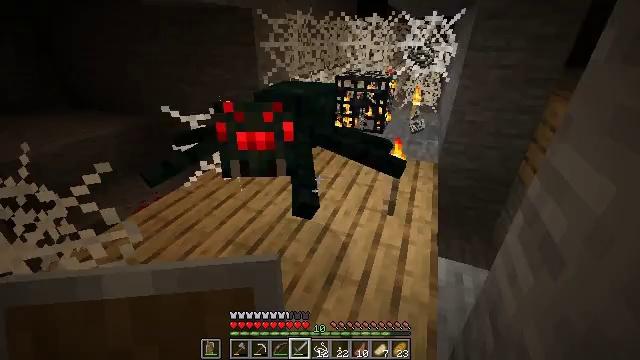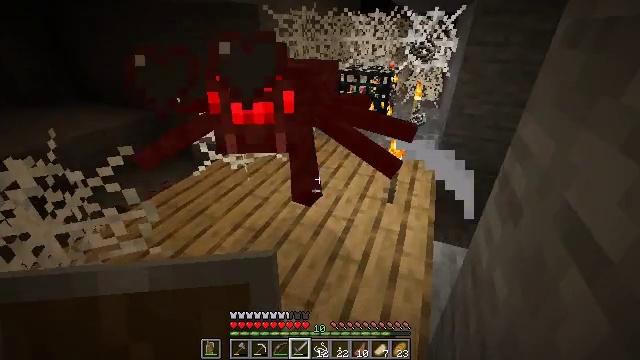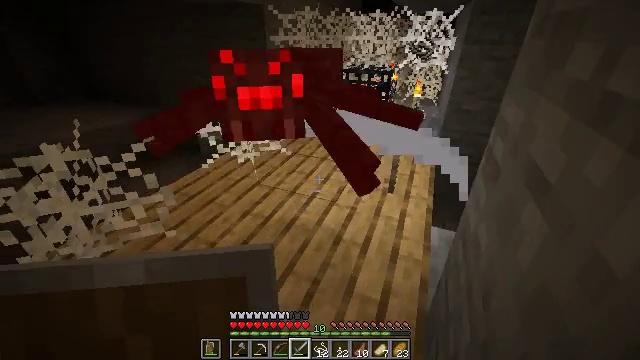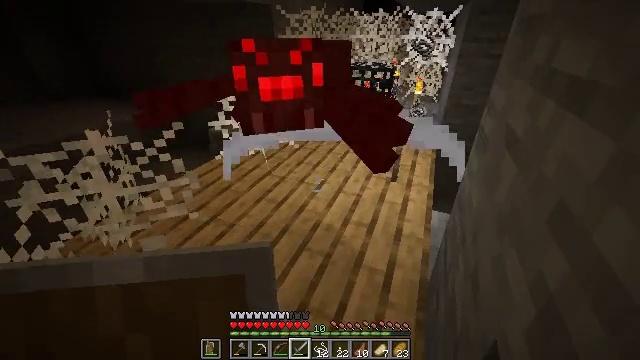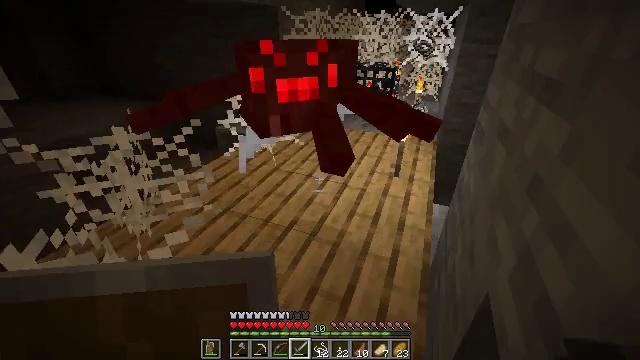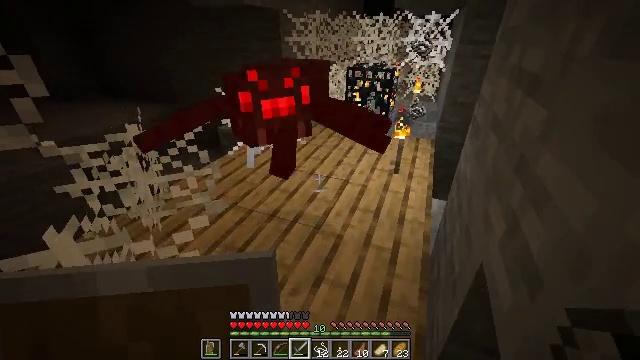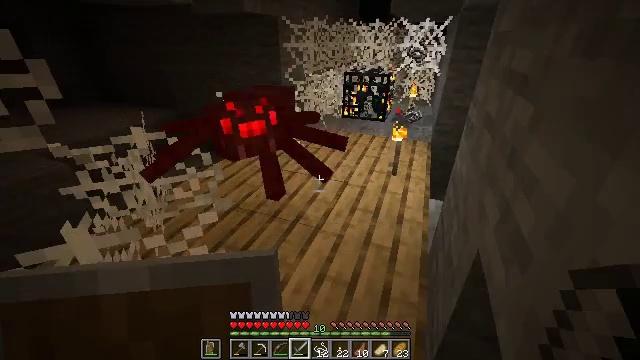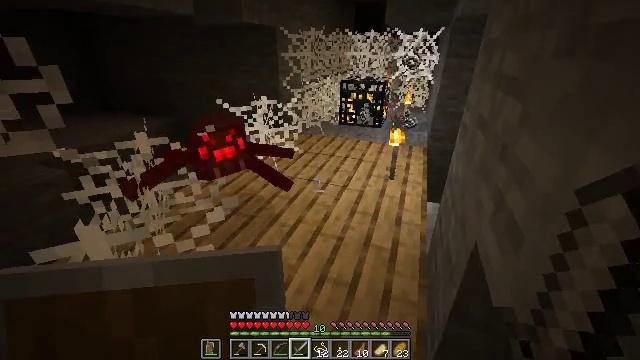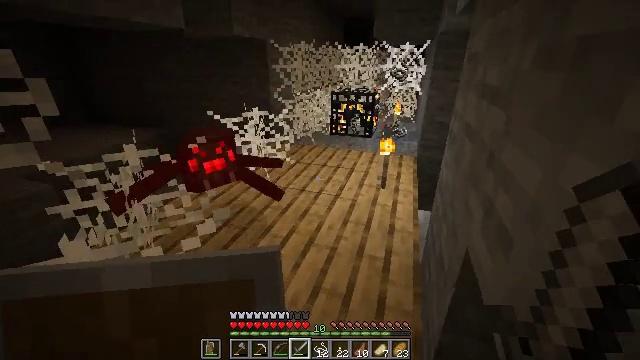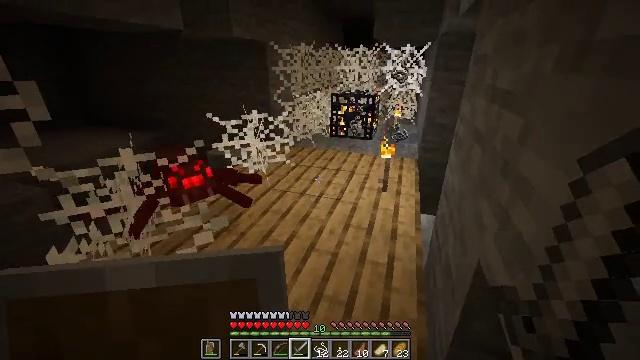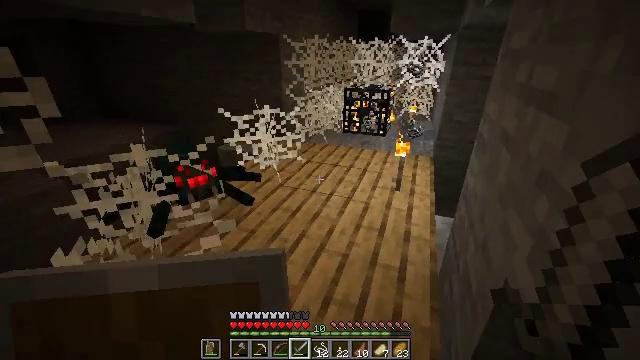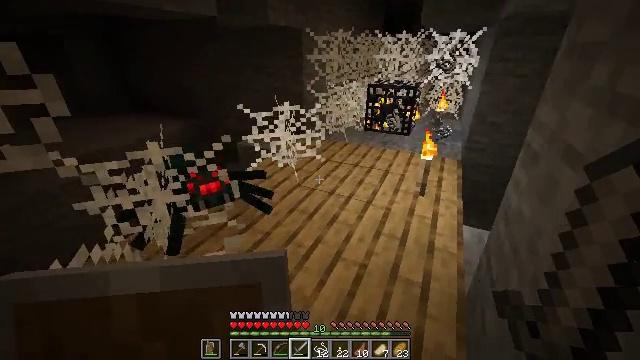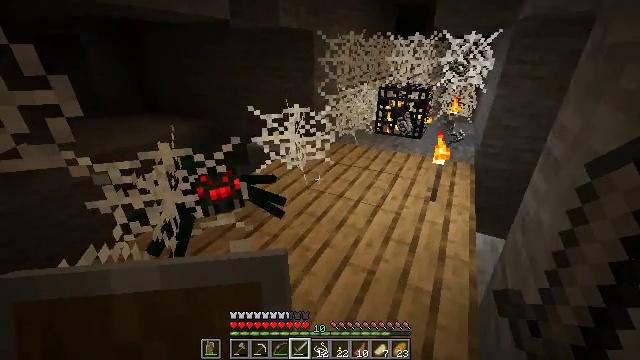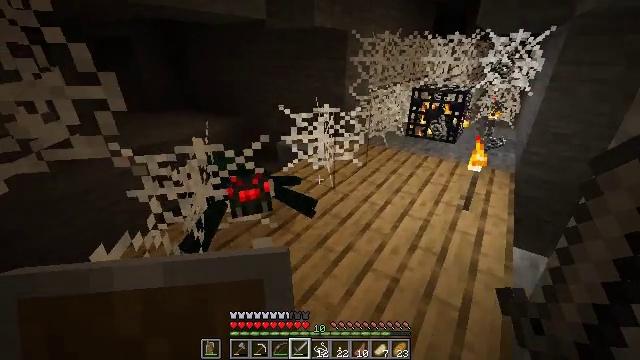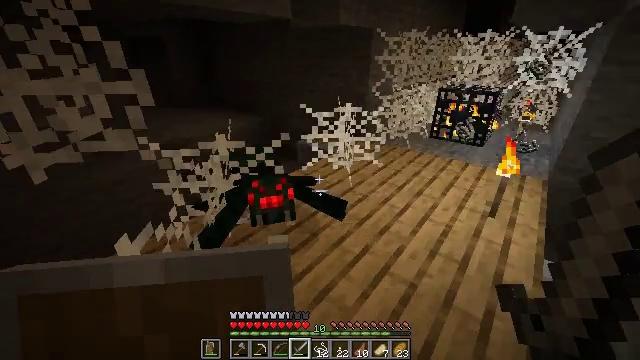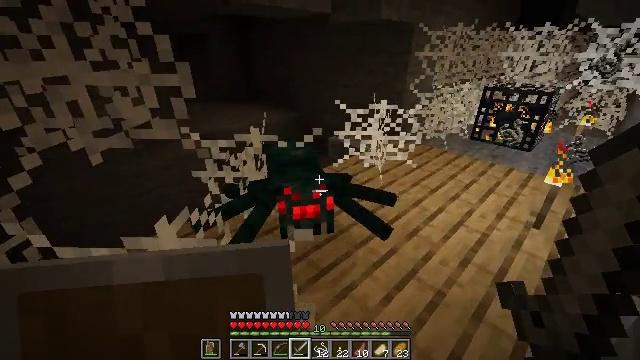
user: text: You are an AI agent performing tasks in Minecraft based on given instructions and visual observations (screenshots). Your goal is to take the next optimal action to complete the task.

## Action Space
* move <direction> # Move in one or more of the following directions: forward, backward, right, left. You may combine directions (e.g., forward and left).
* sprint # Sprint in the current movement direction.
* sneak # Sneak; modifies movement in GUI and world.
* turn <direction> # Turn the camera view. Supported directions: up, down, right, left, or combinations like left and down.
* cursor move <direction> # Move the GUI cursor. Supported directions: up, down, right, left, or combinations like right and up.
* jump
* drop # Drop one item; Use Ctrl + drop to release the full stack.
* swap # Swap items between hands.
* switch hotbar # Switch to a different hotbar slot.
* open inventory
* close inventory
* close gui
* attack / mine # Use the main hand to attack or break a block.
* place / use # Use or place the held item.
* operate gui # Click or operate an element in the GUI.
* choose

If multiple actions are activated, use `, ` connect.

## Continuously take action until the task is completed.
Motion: motion action
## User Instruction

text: Combat the cave spider.
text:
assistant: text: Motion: move back
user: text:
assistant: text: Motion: move back
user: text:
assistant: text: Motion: move back
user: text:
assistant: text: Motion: move back
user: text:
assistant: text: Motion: no_op
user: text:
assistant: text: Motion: turn up
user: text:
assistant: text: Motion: turn up
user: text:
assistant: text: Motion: turn right and up
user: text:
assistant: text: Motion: move forward
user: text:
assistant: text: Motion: move forward, turn left and down
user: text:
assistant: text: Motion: turn left and down
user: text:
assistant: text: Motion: turn left
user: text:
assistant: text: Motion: turn left
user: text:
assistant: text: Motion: turn left
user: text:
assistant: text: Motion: turn left
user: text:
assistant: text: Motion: turn left, attack / mine
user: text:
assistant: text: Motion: turn left, attack / mine
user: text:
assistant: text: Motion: attack / mine
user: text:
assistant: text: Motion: turn right and down
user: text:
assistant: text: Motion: move back and move left, turn right and down
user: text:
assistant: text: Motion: no_op